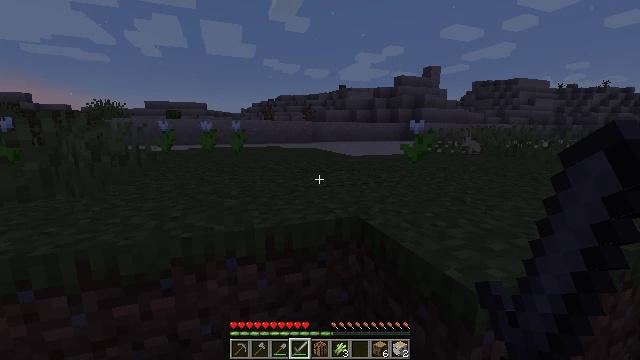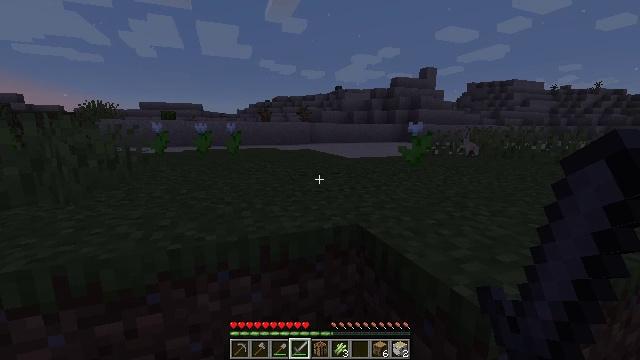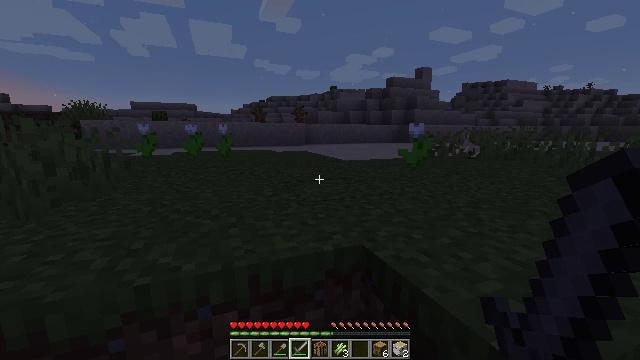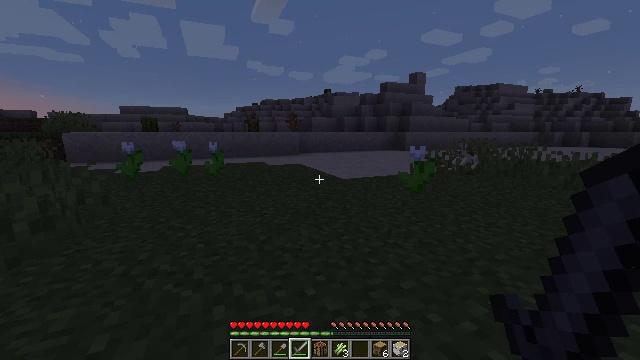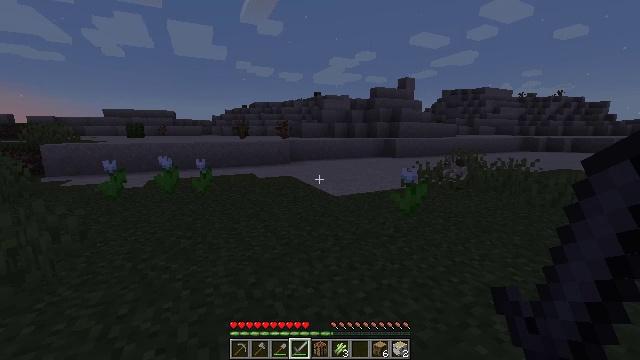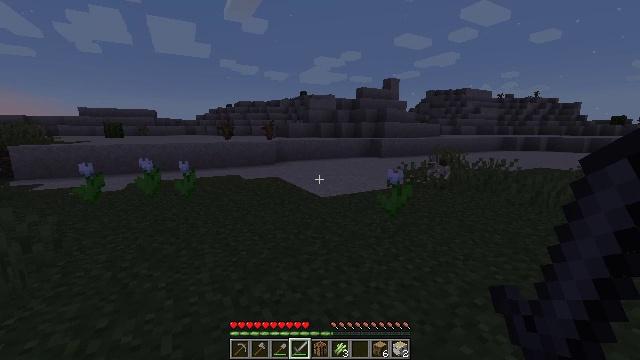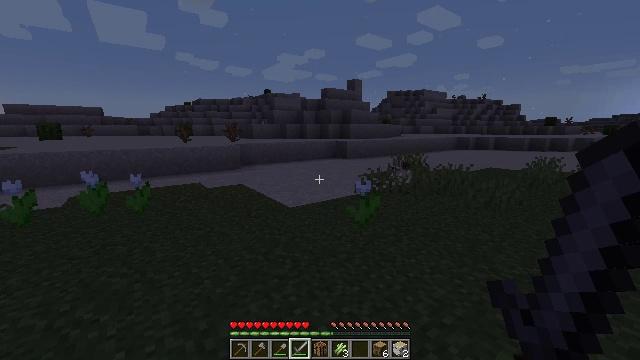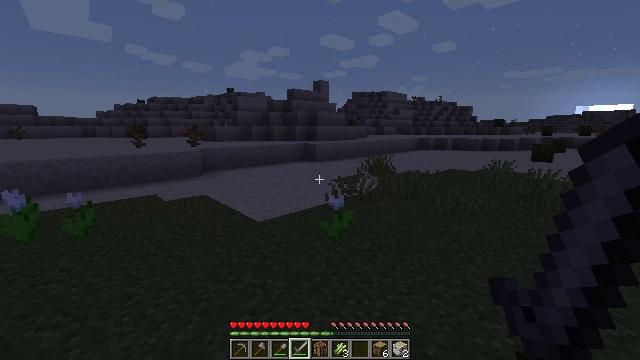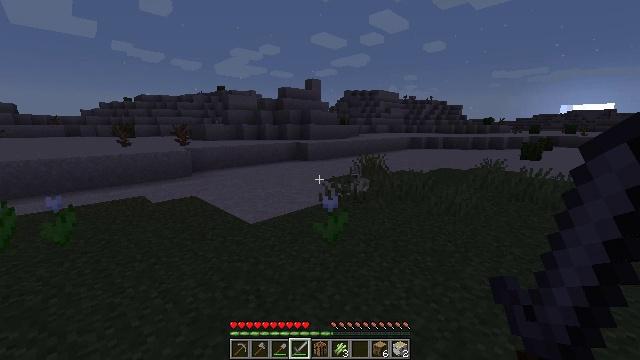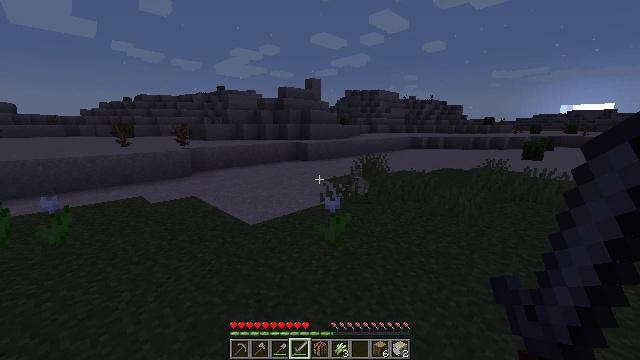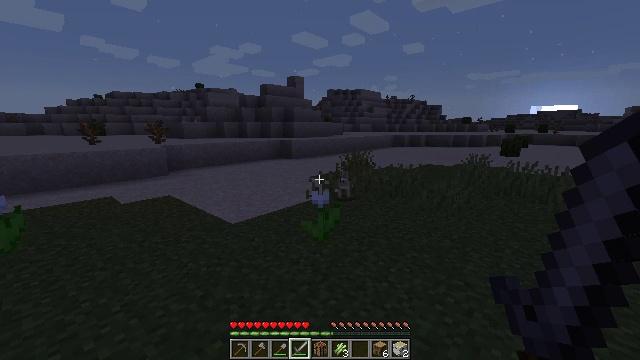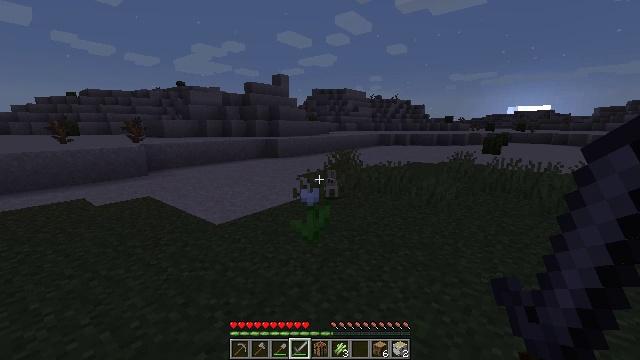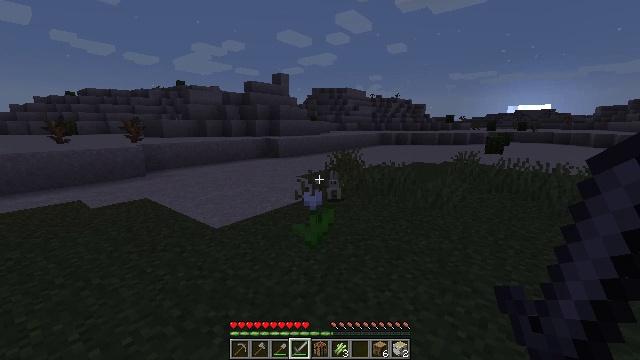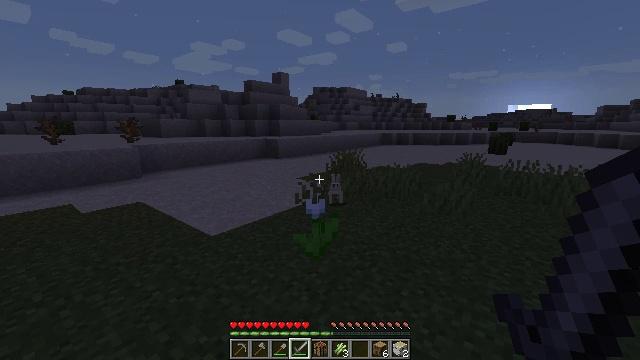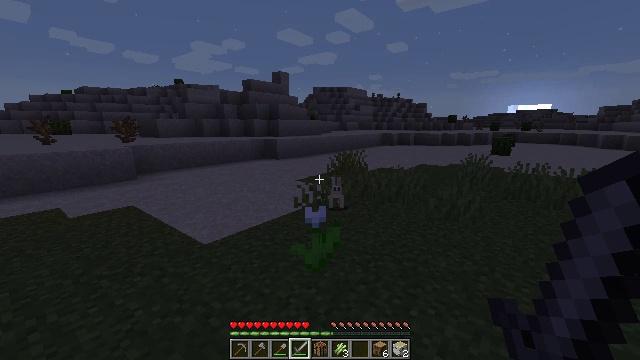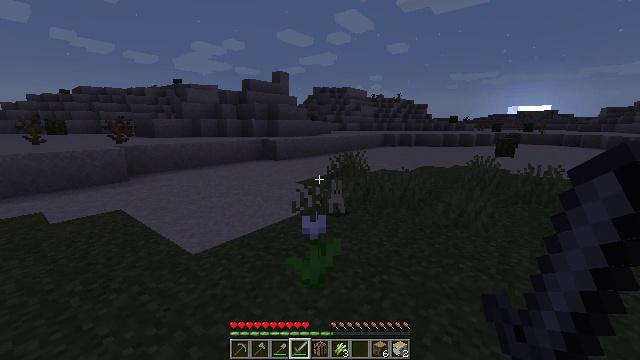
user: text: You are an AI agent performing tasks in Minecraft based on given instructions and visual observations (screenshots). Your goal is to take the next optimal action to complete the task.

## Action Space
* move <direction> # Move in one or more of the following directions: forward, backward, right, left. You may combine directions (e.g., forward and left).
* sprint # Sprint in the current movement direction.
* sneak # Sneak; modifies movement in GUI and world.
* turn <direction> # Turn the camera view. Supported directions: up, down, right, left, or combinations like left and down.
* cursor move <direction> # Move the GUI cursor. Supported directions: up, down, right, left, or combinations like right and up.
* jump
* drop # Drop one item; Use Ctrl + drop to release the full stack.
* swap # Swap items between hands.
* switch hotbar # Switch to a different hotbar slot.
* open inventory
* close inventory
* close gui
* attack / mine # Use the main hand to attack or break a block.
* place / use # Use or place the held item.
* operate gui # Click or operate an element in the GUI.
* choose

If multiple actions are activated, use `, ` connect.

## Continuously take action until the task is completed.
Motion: motion action
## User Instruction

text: Harvest the cactus plant.
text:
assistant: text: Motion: move forward
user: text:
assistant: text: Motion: move forward, turn right
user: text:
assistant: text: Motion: move forward, turn right, jump
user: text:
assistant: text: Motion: move forward, turn right, jump
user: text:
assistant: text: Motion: move forward, turn right, jump
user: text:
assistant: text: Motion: move forward, turn right, jump
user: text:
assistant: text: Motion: move forward, turn right
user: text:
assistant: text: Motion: move forward, turn right
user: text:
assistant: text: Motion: move forward
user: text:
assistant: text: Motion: move forward, turn right
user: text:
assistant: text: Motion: move forward, turn right
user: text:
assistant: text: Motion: move forward
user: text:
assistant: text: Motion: move forward
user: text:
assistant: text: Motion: move forward
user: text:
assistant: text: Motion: move forward
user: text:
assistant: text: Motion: move forward
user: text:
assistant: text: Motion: move forward
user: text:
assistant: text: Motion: move forward
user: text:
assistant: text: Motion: move forward, turn right
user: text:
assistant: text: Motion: move forward, turn right
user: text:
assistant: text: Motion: move forward, turn right
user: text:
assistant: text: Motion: move forward, turn right
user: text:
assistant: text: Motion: move forward
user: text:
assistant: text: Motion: move forward
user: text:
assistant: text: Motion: move forward
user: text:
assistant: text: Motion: move forward
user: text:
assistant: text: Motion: move forward
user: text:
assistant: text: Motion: move forward
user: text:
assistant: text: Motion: move forward
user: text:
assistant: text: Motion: move forward